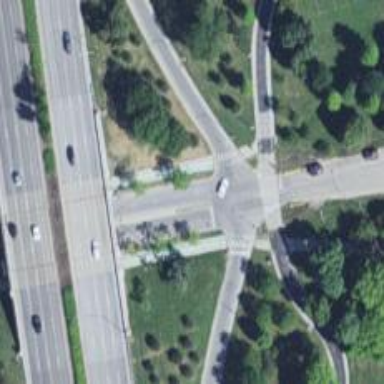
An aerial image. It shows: Footway crossing with uncontrolled zebra markings.